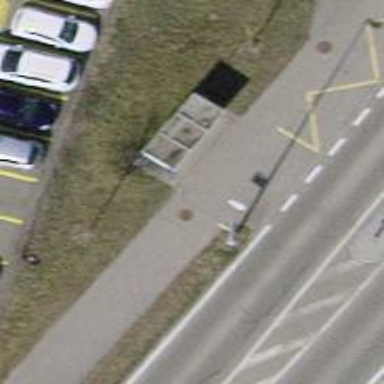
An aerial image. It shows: Shelter for public transport.